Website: crate-barrel
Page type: receipt
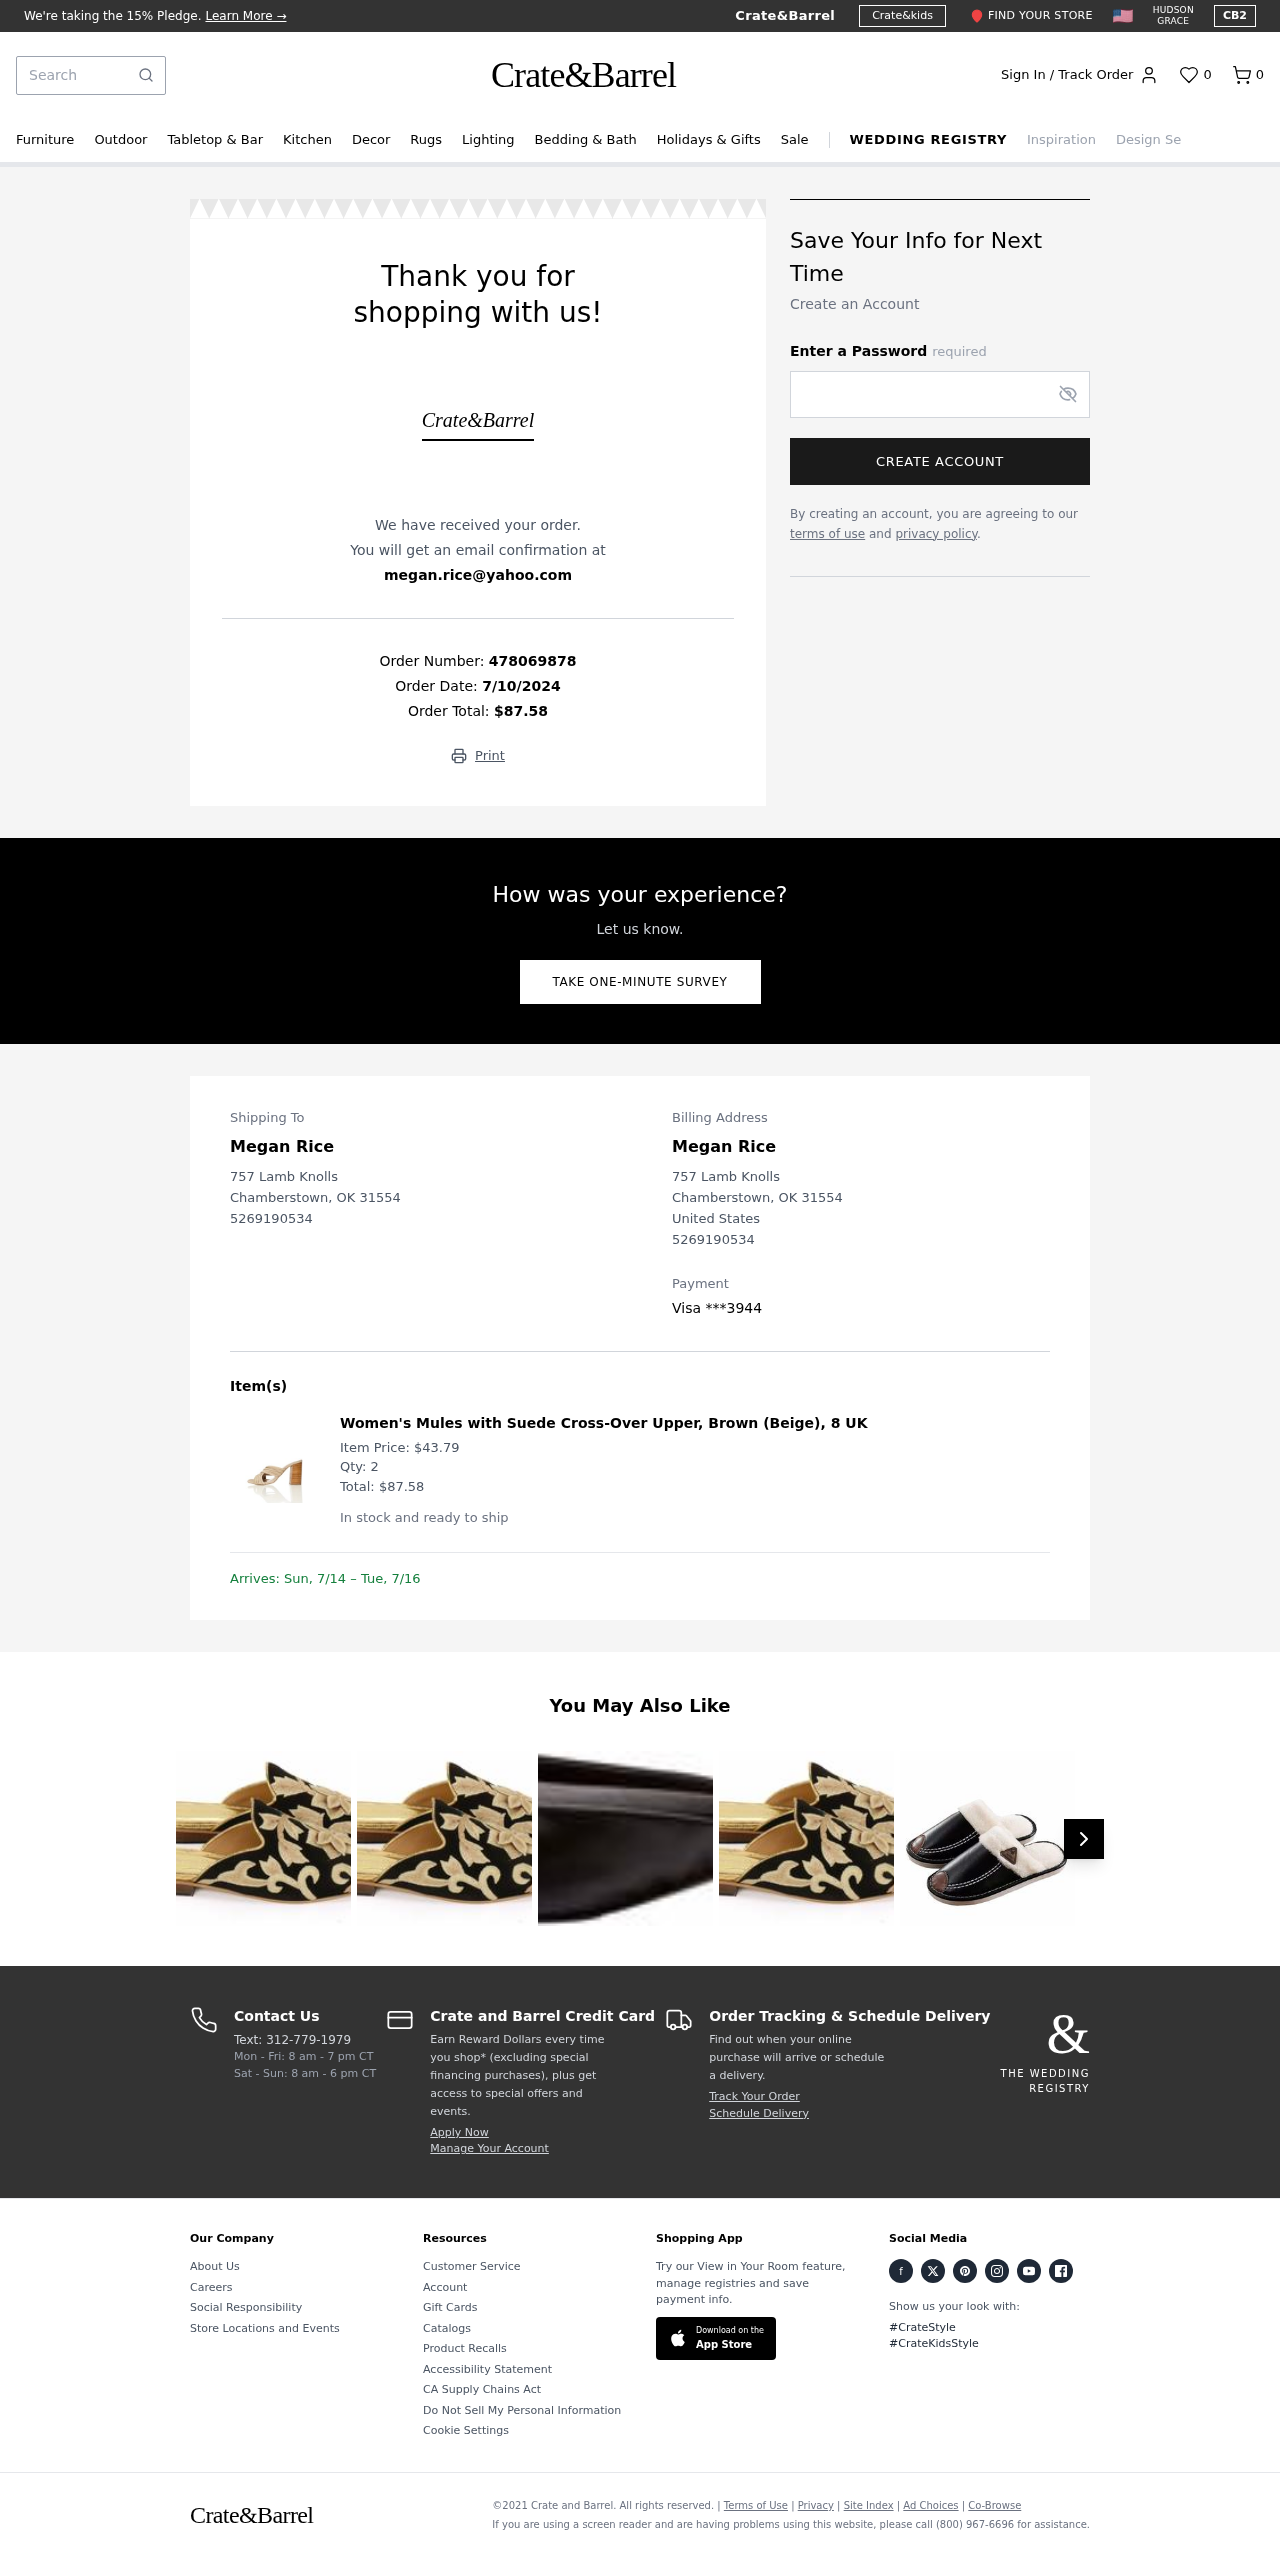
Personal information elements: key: PII_CARD_LAST4
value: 3944
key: PII_CARD_TYPE
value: Visa
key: PII_CITY
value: Chamberstown
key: PII_COUNTRY
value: United States
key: PII_EMAIL
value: megan.rice@yahoo.com
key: PII_FULLNAME
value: Megan Rice
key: PII_PHONE
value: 5269190534
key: PII_POSTCODE
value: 31554
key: PII_STATE_ABBR
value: OK
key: PII_STREET
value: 757 Lamb Knolls
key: PII_FULLNAME2
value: Megan Rice
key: PII_STREET2
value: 757 Lamb Knolls
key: PII_CITY2
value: Chamberstown
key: PII_STATE_ABBR2
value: OK
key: PII_POSTCODE2
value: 31554
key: PII_PHONE2
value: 5269190534
Product elements: key: PRODUCT1_NAME
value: Women's Mules with Suede Cross-Over Upper, Brown (Beige), 8 UK
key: PRODUCT1_PRICE
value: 43.79
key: PRODUCT1_QUANTITY
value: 2
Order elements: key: ORDER_NUM_ITEMS
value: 0
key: ORDER_ID
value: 478069878
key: ORDER_DATE
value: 7/10/2024
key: ORDER_TOTAL
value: $87.58
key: ORDER_ITEM_TOTAL
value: $87.58
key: ORDER_DELIVERY_DATE
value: Sun, 7/14 – Tue, 7/16
Search elements: key: HEADER_SEARCH
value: Search
Other elements: key: FAVORITES_COUNT
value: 0